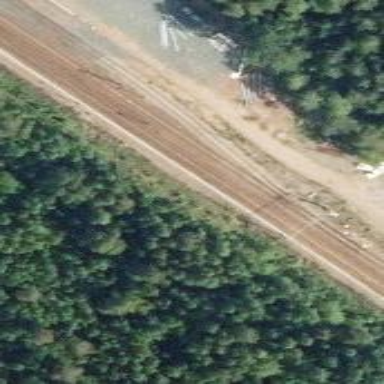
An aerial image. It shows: Siding railway line with electrified contact line for the trains.